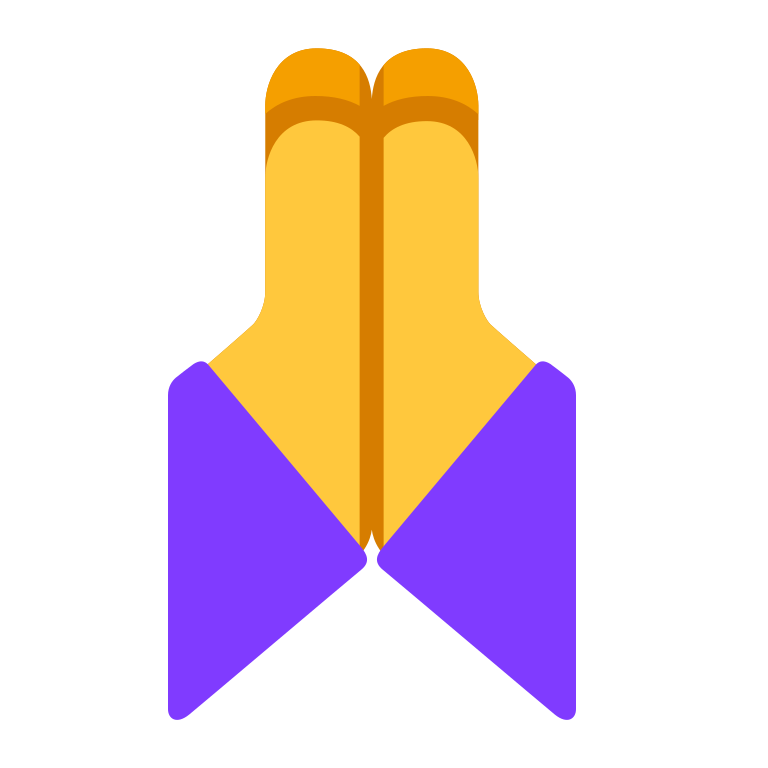
folded hands flat default